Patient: sex F, age 62
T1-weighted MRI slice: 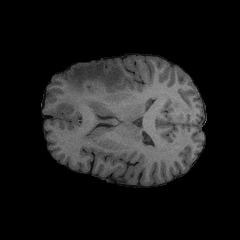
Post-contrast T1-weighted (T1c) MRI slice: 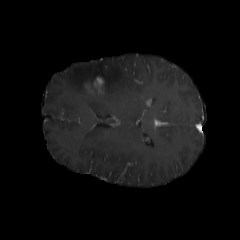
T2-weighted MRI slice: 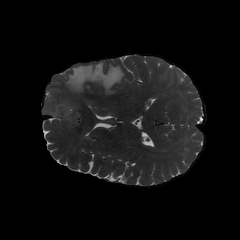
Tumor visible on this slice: yes
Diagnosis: Glioblastoma, IDH-wildtype
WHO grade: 4